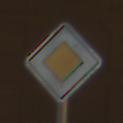
Verkehrszeichen: Vorfahrtsstrasse
Umgebung: Outdoor, Urban
Tageszeit: Night
Wetter: Clear
Licht: Artificial
Jahreszeit: NotSpecified
Kontrast: HighContrast